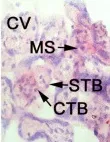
Detection of viral antigens. Antigens of ZIKV as well as by in situ hybridization for the genome of ZIKV. Detection of ZIKV RNA negative strand by in situ hybridization in decidual cells (DC) of decidua (Dec), mesenchymal cells (MS), syncytiotrophoblast (STB) and cytotrophoblast (CTB) of chorionic villi (CV).
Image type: pathology (fish)